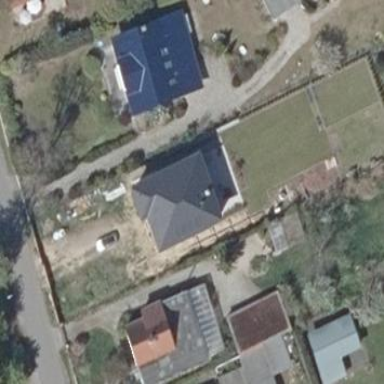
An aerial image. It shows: Detached building.